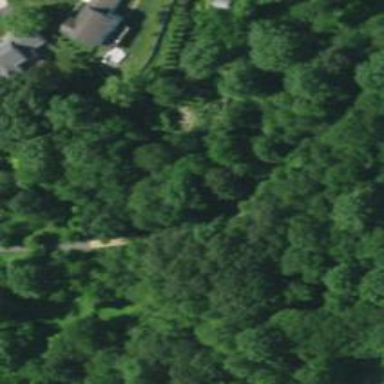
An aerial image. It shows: Path leading to bridge.